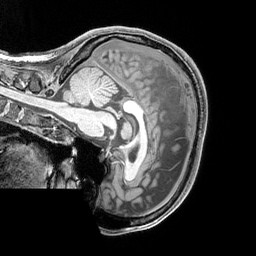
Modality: T1w
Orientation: sagittal
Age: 27
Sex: female
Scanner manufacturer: siemens
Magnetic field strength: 3 T
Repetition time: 2.3 s
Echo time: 0.00226 s